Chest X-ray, PA view. Patient: 68 years old, sex M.
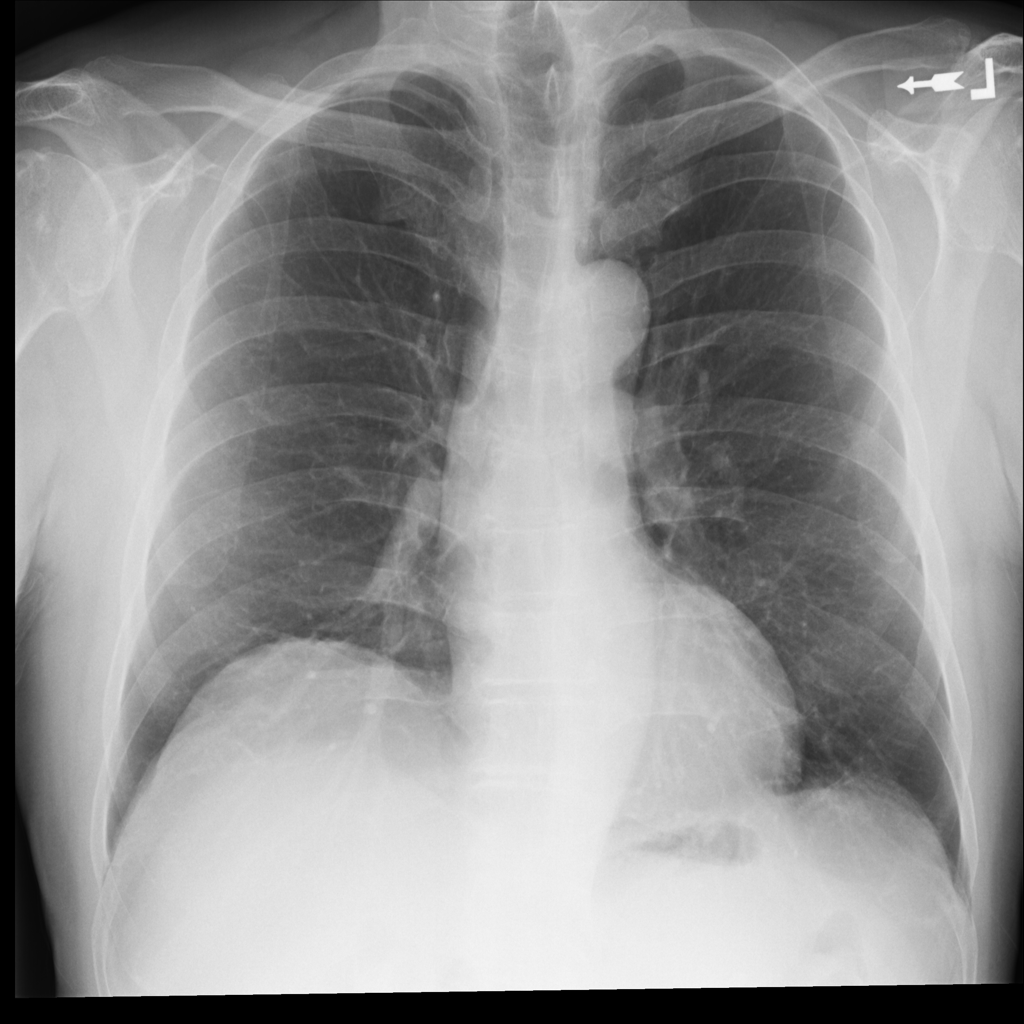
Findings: No Finding